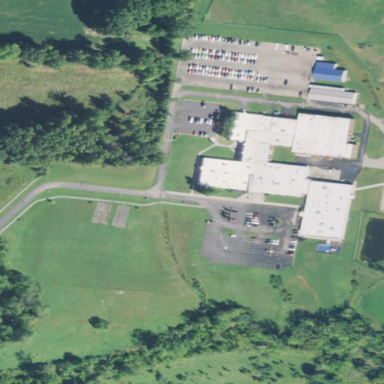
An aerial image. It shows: School.